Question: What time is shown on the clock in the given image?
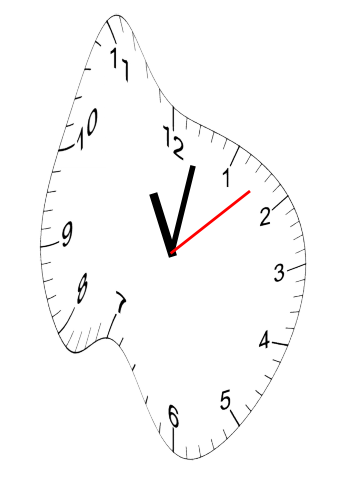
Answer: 11:02:08